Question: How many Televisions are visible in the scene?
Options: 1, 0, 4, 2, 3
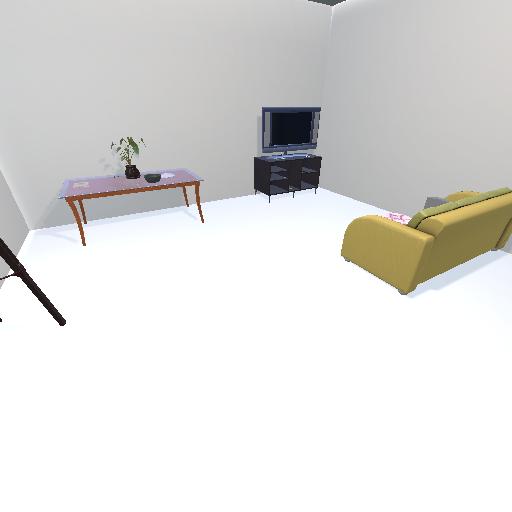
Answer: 1